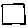
Label: square